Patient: sex F, age 34
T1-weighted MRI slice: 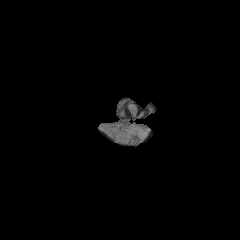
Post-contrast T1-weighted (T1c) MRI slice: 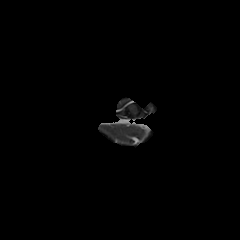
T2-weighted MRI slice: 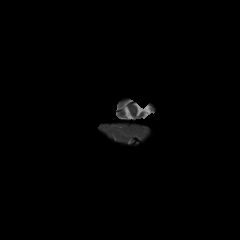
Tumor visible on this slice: no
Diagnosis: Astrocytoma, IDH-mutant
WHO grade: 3